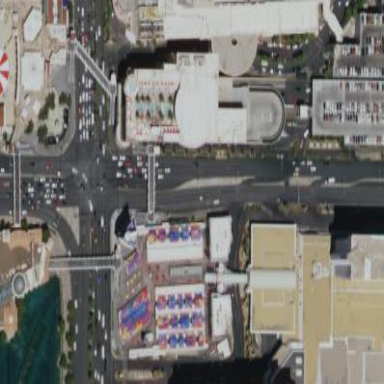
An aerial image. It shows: Mall.